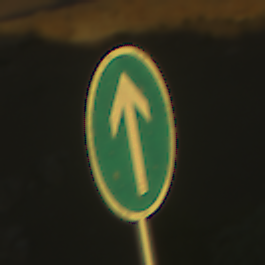
Verkehrszeichen: VorgeschriebeneFahrtrichtungGeradeaus
Umgebung: Outdoor, Nature
Tageszeit: SunriseSunset
Wetter: Clear
Licht: Natural
Jahreszeit: NotSpecified
Kontrast: HighContrast